Question: I have some 'n' experimental curves for the same experimental conditions. Due to the inherent thermal drift in the system, the data sets are not exactly aligned with each other. I am looking for a robust algorithm that would align the data-curves for me.
This is what I tried so far:
'''
x = linspace(1,100,1000);
y = tanh(0.09*x) ; figure; plot(x,y)
y1 = tanh(0.09*(x+10)) ; hold on; plot(x,y1)
y2 = tanh(0.09*(x-10)) ; hold on; plot(x,y2)
'''
The curves look like this:
<URL>
and this is what I would like to get:

(Here I have aligned the curves 'y1' and 'y2' on top of the curve 'y')
---
I thought cross-correlation might help me align the data. So I tried:
'''
[cc,lag] = xcorr(y,y1,'none');
[~,ind] = max(cc);
sh = lag(ind);
'''
But this gave me 'sh=0'.
Is there a better way of doing this?
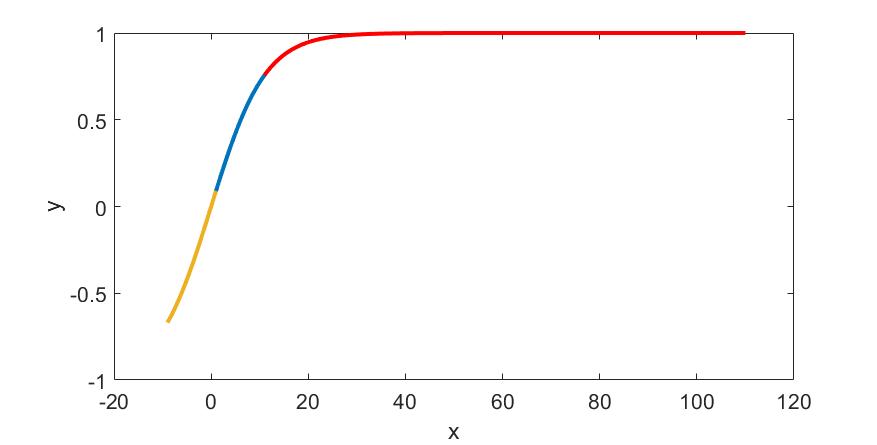
Answer: Here's my idea on how to approach this, using "reverse" interpolation (reverse in the sense that usually we want to find 'y' values that correspond to some 'x', but here it's the other way around):
'''
function q51282667
%% Generate data:
x = linspace(1,100,1000);
y{1} = tanh(0.09*x) ;
y{2} = tanh(0.09*(x+10));
y{3} = tanh(0.09*(x-10));
% ^ y,y1,y2 are not necessarily the same length so I used a cell and not a numeric array
%% Find alignment:
% Establish a baseline: the curve with the largest vertical extent:
[~,mxi] = sort(cellfun(@max,y) - cellfun(@min,y), 'descend');
% Reverse interpolation using y-values:
ny = numel(y);
deltaX = zeros(ny,1);
for indY = 1:ny
deltaX(indY) = interp1(y{mxi(1)}, x, y{indY}(1)) - x(1);
end
%% Plot:
% Original:
figure(); plot(x, y{1}, x, y{2}, x, y{3}); % this is the same as your example
% Shifted:
figure(); plot(x + deltaX(mxi(1)), y{mxi(1)}, ...
x + deltaX(mxi(2)), y{mxi(2)}, ...
x + deltaX(mxi(3)), y{mxi(3)});
'''
resulting in:
'''
deltaX =
10.0000063787562
20.0000993310027
0
'''
and:
<URL>